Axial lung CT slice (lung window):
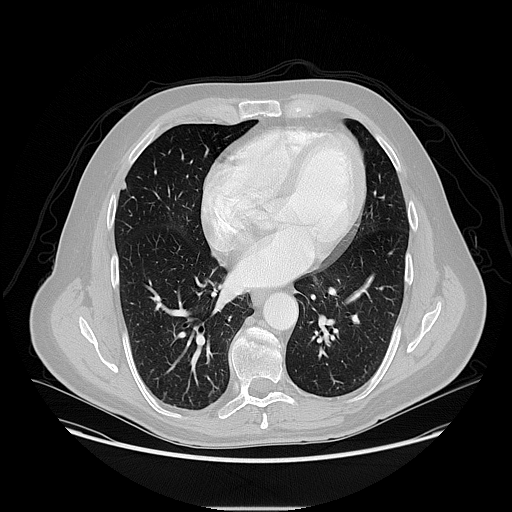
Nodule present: yes
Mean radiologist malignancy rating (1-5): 2